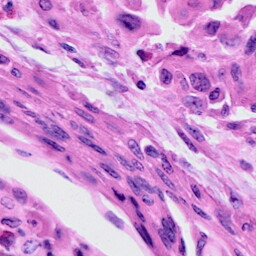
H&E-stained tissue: Cervix